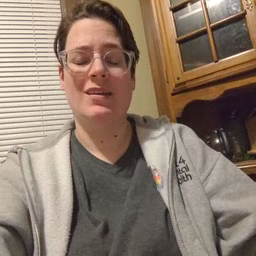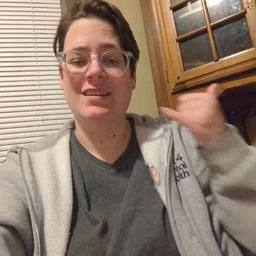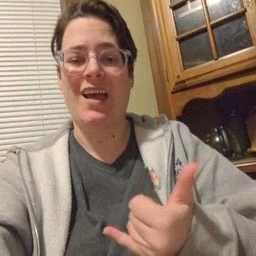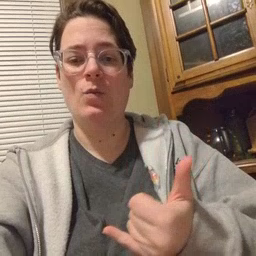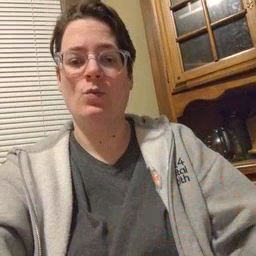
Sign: now